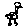
Label: bird